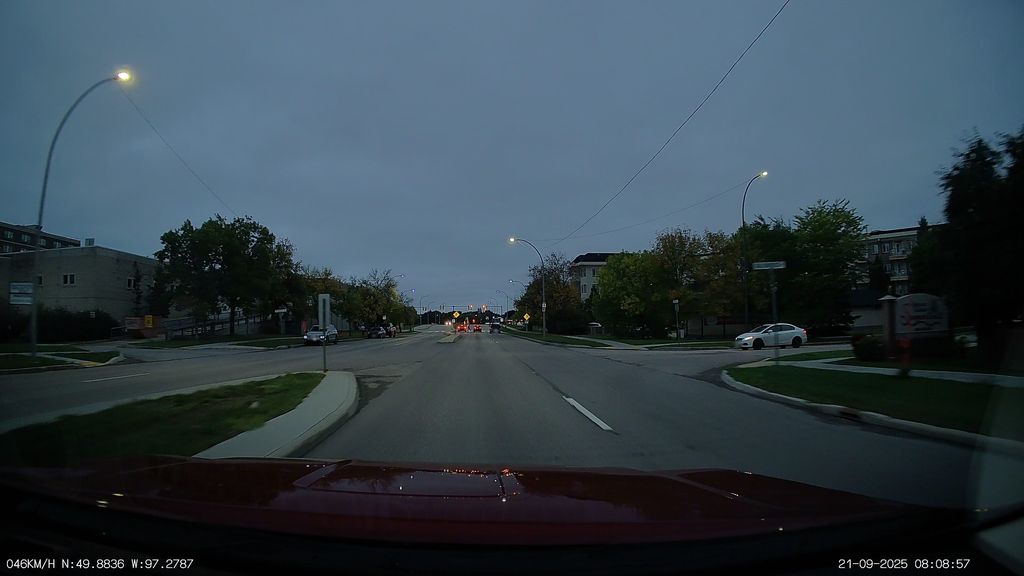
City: winnipeg